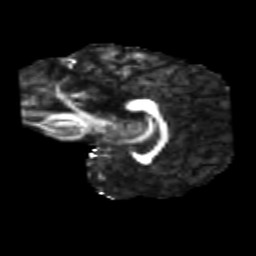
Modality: FA
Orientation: sagittal
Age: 35
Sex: female
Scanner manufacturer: siemens
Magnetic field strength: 3 T
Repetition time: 1.8 s
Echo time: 0.07 s